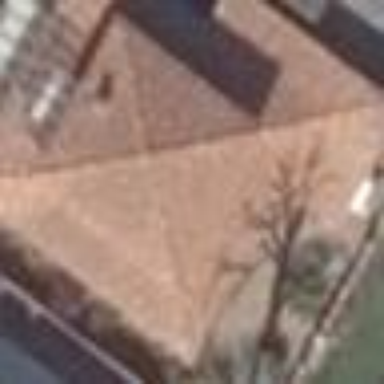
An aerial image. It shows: Residential building with pyramidal roof shape.